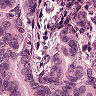
Metastatic tissue present: yes